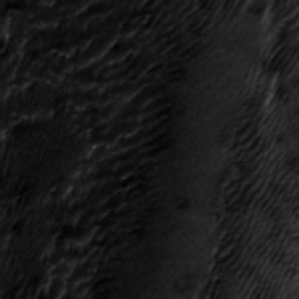
Label: frost